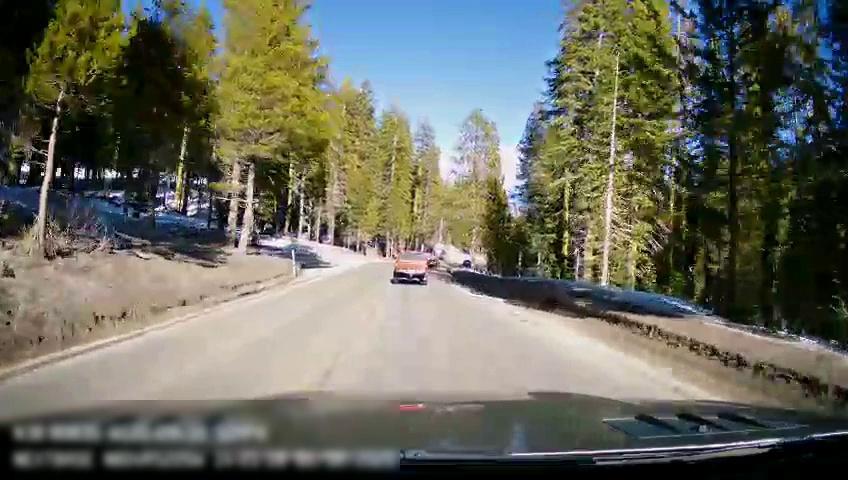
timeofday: Day
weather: Sunny
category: Drivable Space
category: Vehicles | Car
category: Vehicles | Truck